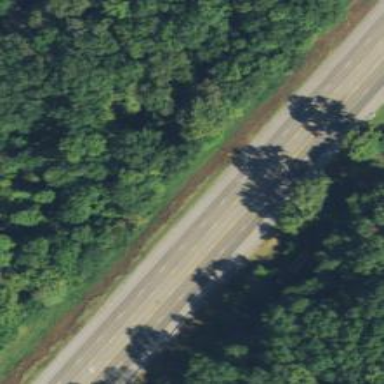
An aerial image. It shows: Trunk highway.